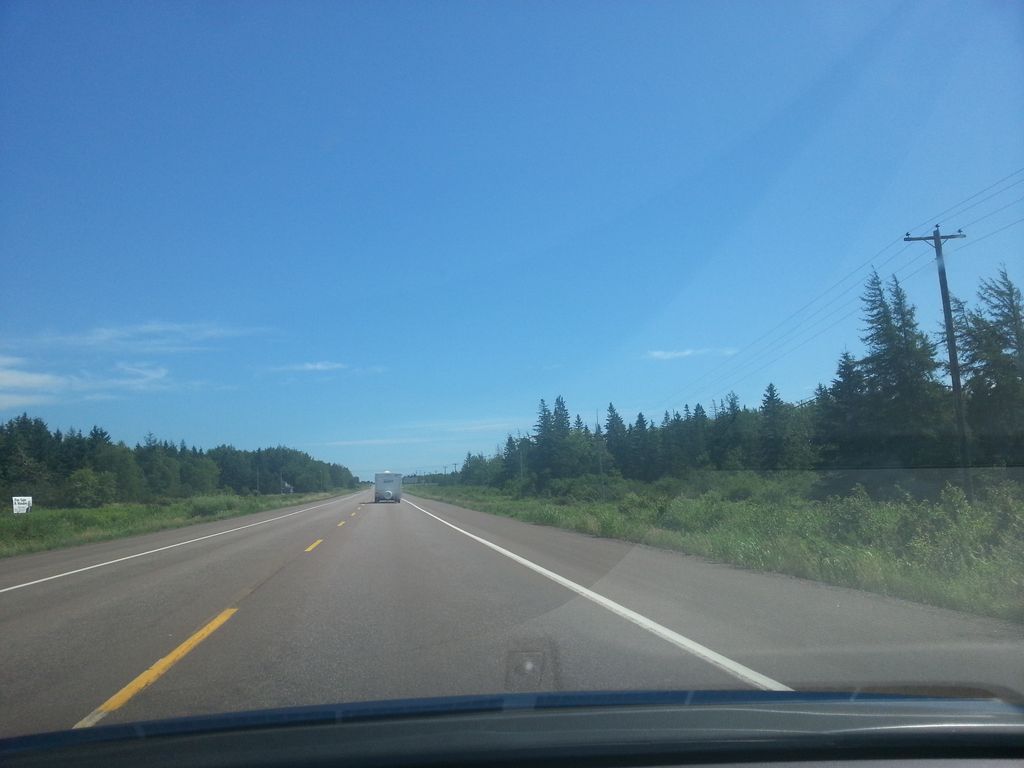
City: charlottetown